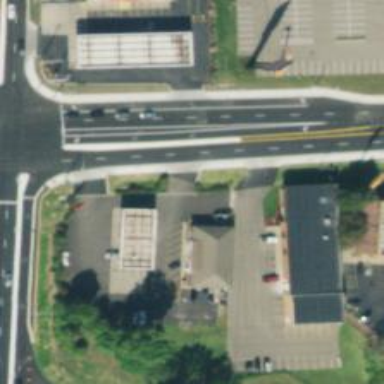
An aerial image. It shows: Convenience shop.